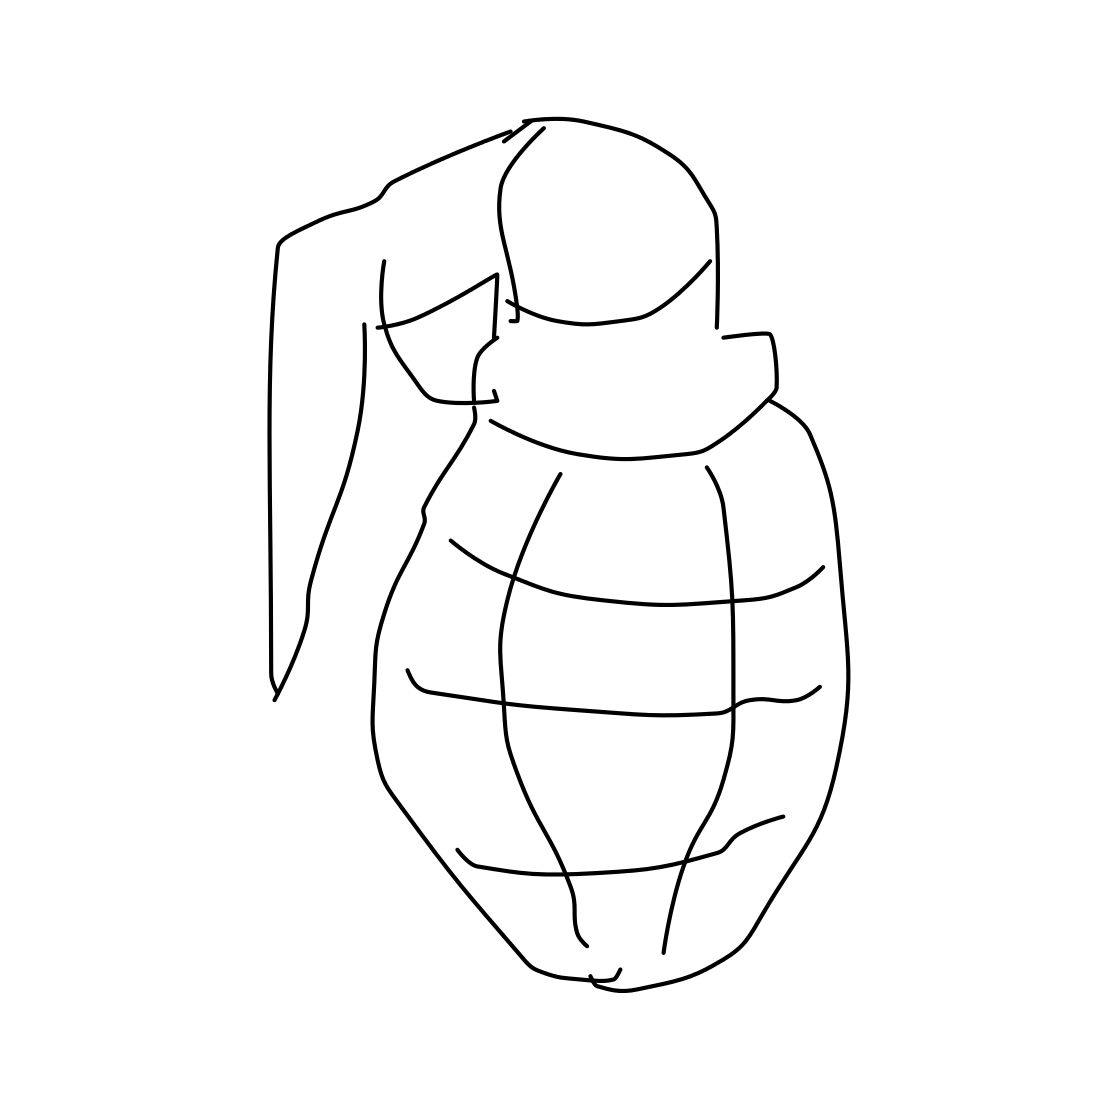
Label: grenade